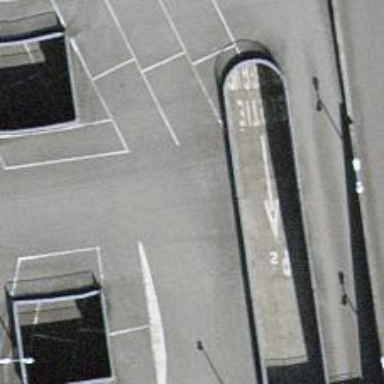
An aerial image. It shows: Road serving as parking aisle.